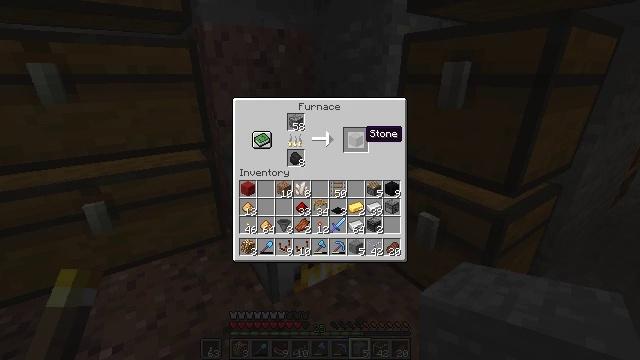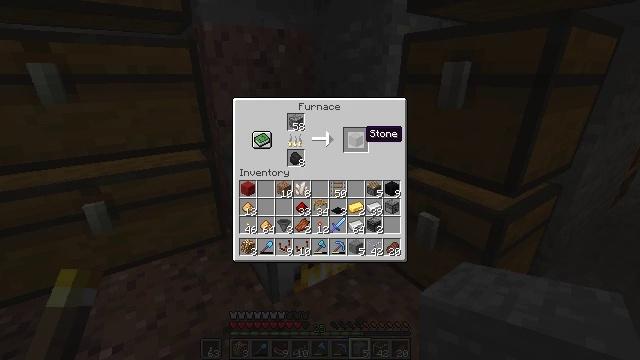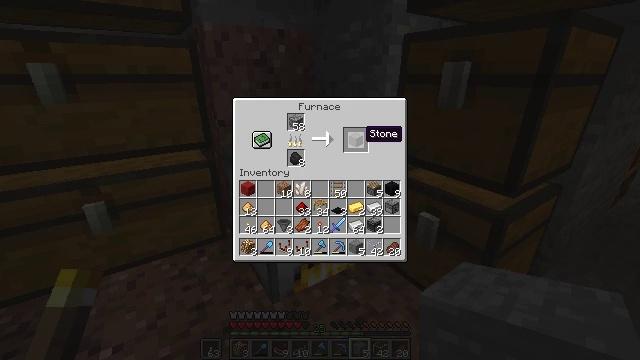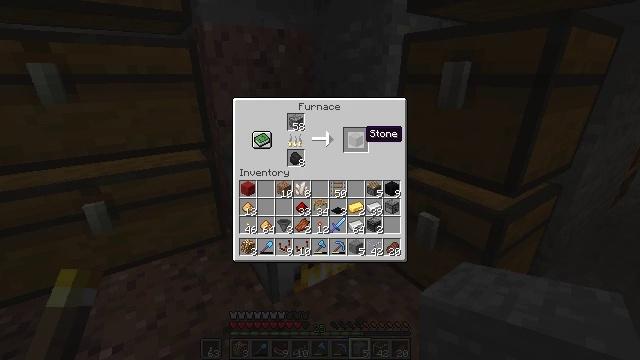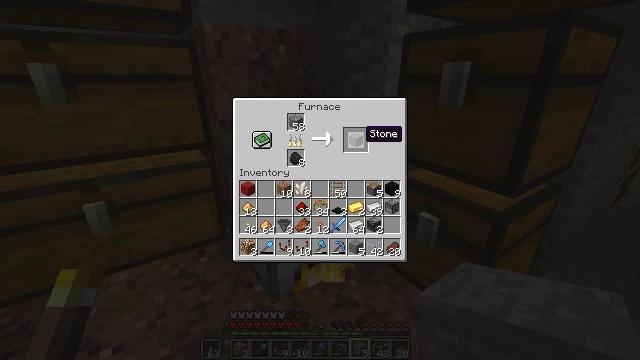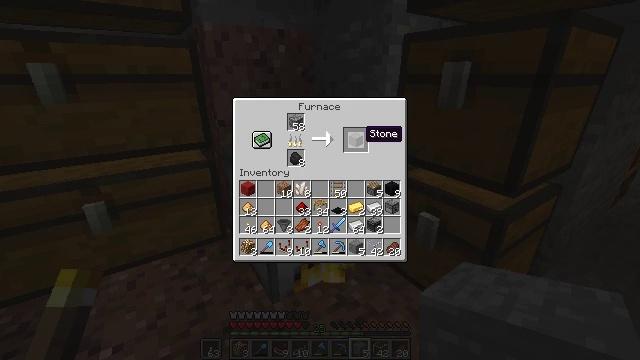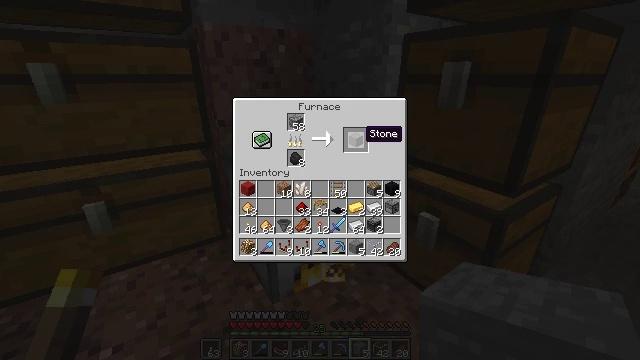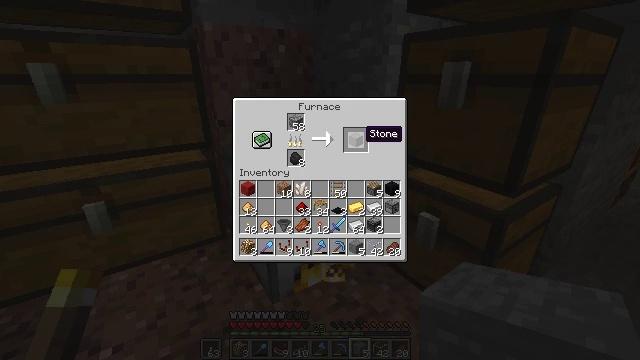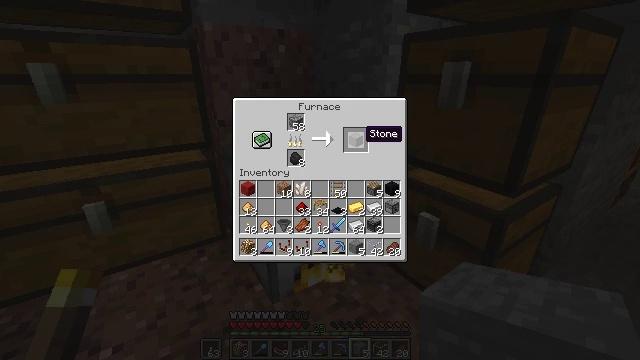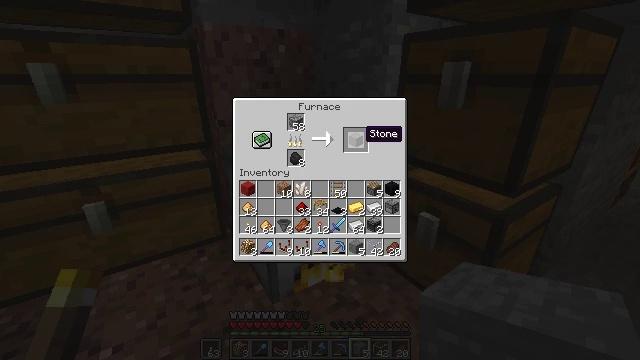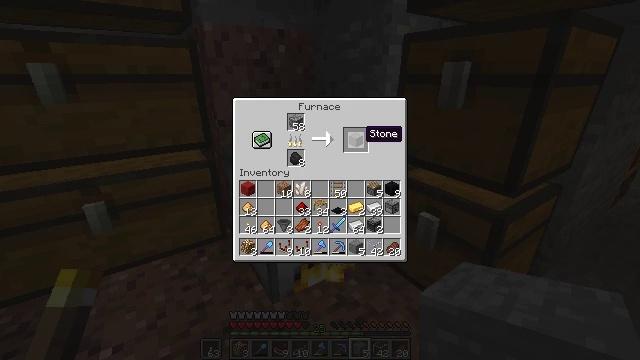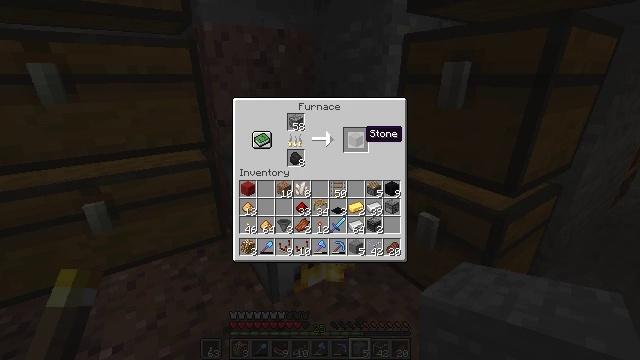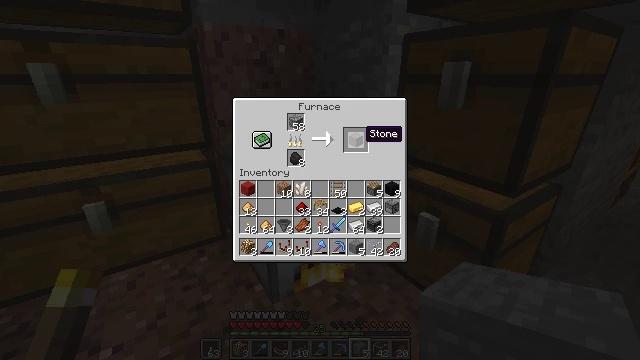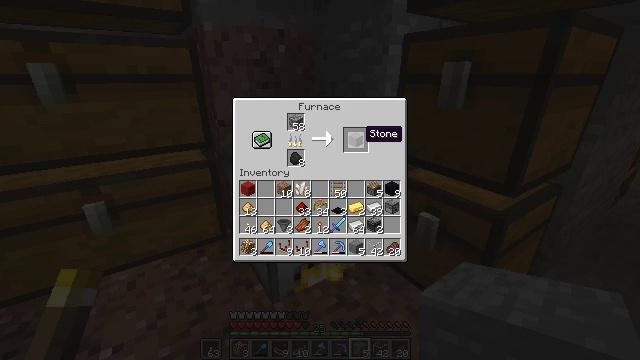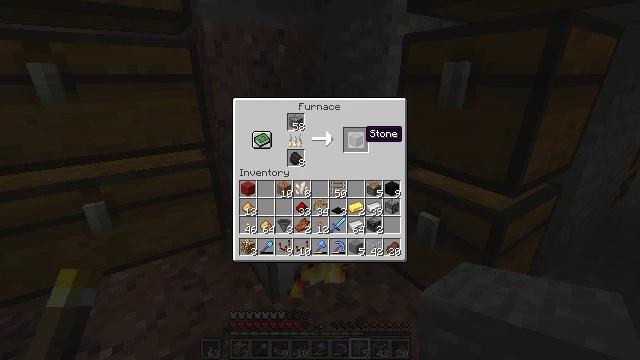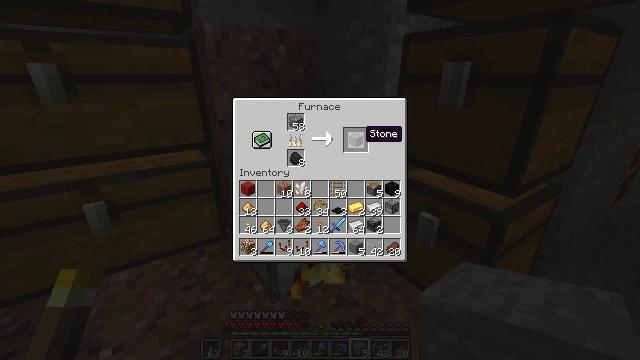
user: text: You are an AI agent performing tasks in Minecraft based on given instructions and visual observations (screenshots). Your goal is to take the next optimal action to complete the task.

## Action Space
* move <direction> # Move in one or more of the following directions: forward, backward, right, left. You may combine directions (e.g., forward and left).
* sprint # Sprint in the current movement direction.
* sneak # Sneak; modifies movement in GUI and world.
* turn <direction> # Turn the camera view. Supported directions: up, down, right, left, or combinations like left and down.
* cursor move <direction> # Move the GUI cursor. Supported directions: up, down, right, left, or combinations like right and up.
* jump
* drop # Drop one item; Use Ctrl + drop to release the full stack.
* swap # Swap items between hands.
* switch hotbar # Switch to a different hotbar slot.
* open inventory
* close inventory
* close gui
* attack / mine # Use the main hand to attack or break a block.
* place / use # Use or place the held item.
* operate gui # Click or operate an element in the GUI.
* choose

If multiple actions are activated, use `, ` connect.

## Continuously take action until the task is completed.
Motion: motion action
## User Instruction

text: Fire up the furnace to turn cobblestone into stone.
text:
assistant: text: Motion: no_op
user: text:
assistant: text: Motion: no_op
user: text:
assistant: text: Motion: no_op
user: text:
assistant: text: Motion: no_op
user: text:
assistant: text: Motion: no_op
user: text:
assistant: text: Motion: no_op
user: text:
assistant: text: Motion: no_op
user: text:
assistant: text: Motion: no_op
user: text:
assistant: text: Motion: no_op
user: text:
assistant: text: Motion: no_op
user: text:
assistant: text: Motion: no_op
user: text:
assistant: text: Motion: no_op
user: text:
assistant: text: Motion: no_op
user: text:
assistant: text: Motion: no_op
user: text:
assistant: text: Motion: no_op
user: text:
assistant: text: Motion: no_op
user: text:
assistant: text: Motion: no_op
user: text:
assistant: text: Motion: no_op
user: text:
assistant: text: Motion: no_op
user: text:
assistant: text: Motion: no_op
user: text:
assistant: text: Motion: no_op
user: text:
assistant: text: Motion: no_op
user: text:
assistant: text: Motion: no_op
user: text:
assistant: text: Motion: no_op
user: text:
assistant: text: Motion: no_op
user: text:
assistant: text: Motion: no_op
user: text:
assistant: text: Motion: no_op
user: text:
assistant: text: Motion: no_op
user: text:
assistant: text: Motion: no_op
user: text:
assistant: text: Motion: no_op